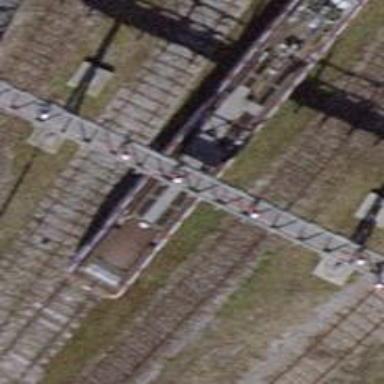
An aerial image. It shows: Railway signal.